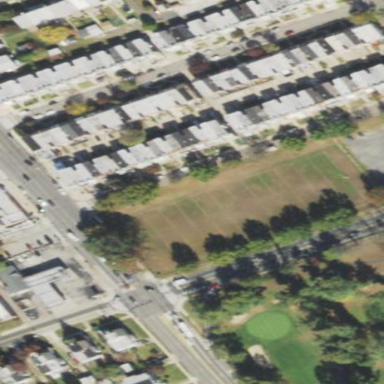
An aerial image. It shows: American football pitch.